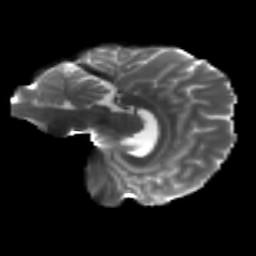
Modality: T2w
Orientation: sagittal
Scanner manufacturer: siemens
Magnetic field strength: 3 T
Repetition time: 4.16 s
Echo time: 0.0806 s